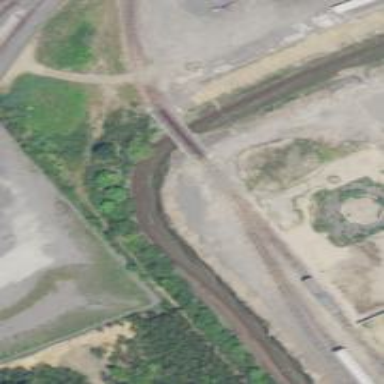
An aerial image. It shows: Railway spur bridge.